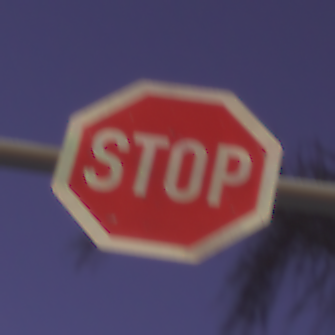
Verkehrszeichen: Stop
Umgebung: Outdoor, Urban
Tageszeit: Night
Wetter: Clear
Licht: Artificial
Jahreszeit: NotSpecified
Kontrast: HighContrast